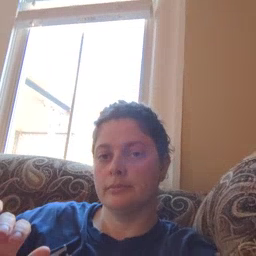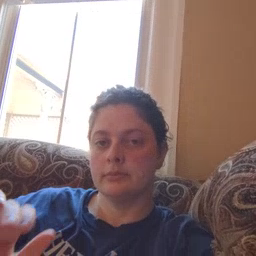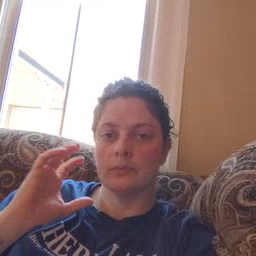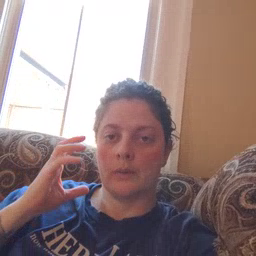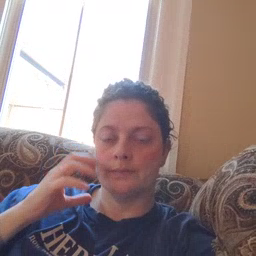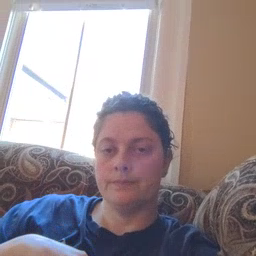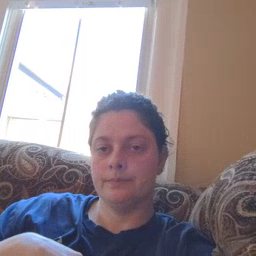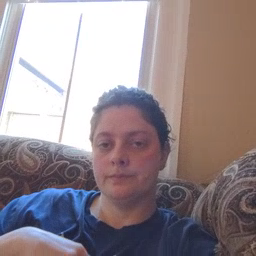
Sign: radio